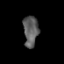
Tissue: prostate
Cell type: T cells
Senescence score: 0.7359
Nuclear area (px): 450
Mean DAPI intensity: 91.98